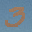
Label: 3